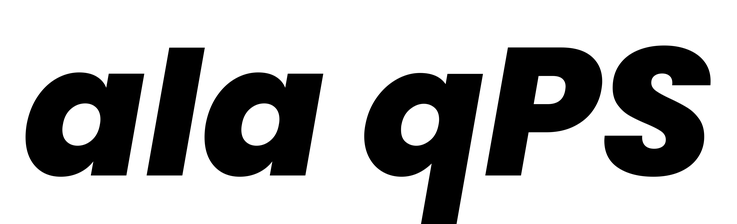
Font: Poppins-ExtraBoldItalic